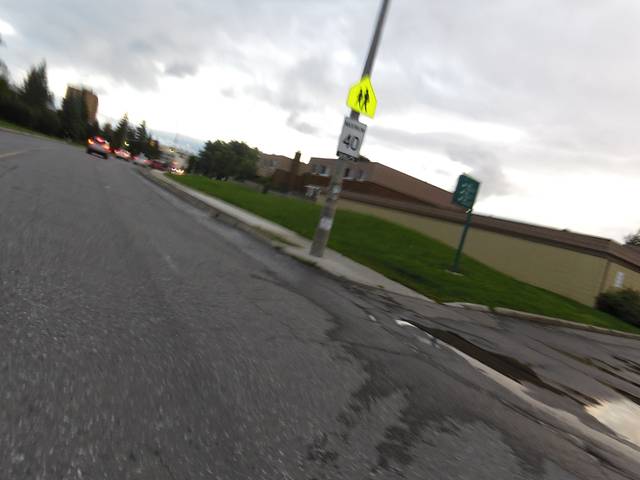
Region: Canada
Coordinates: 45.352, -75.8069